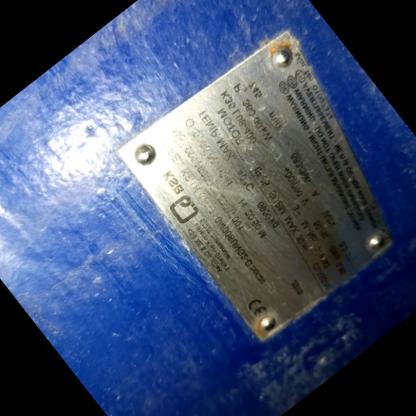
Klasa: tabliczka-znamionowa